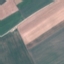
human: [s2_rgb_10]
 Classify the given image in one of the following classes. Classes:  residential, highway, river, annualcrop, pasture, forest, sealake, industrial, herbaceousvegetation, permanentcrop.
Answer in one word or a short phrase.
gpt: AnnualCrop